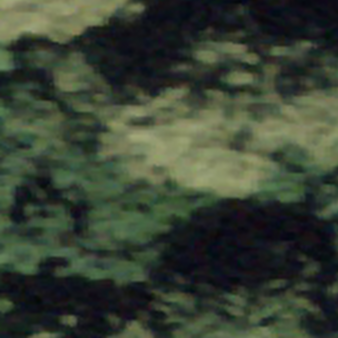
Label: other